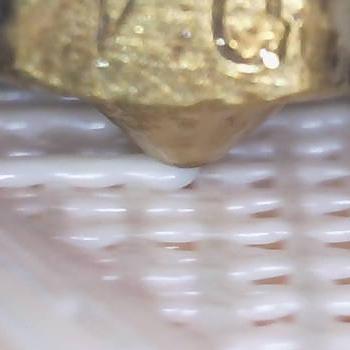
Flow rate: 283%